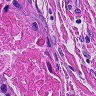
Metastatic tissue present: yes